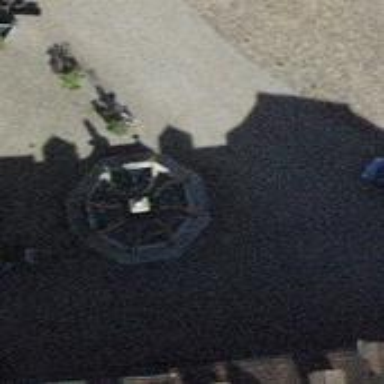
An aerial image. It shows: Fountain.